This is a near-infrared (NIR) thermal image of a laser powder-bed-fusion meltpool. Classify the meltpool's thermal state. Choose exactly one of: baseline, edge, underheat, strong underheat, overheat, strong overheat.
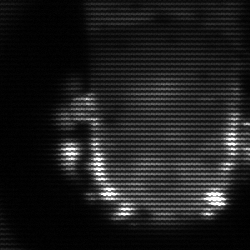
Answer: baseline